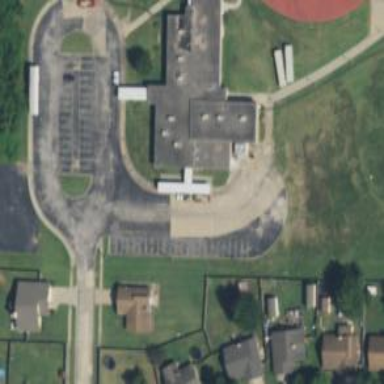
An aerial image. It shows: School building.